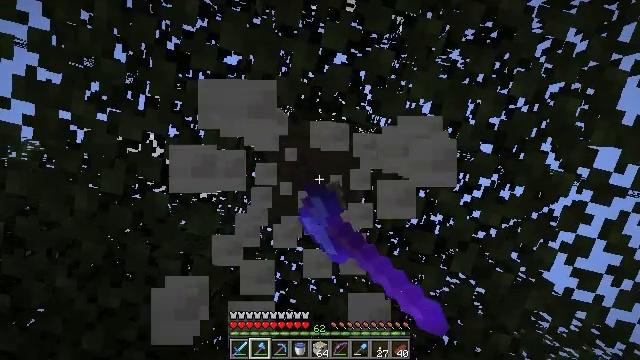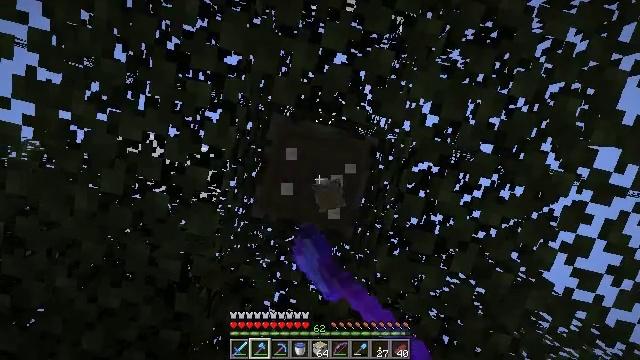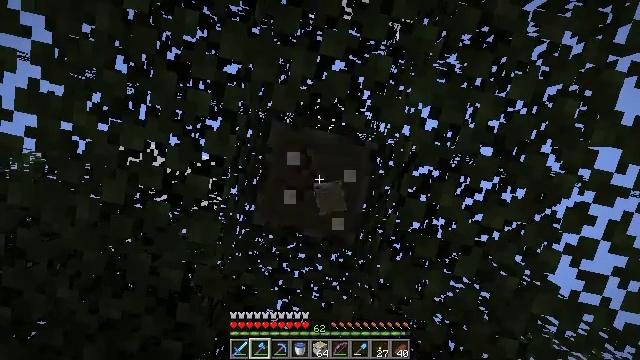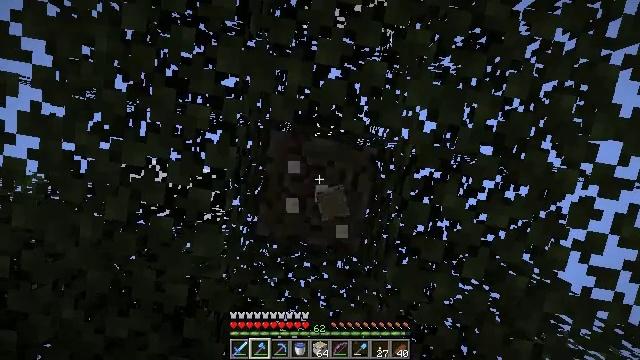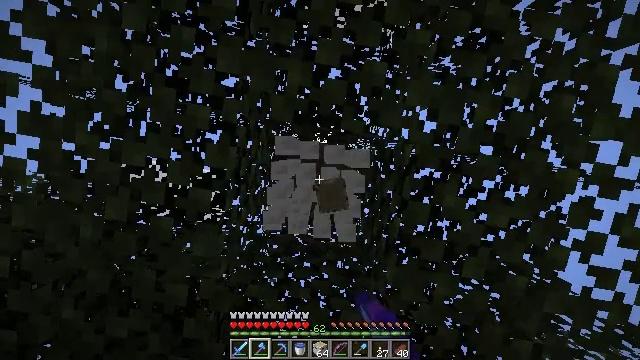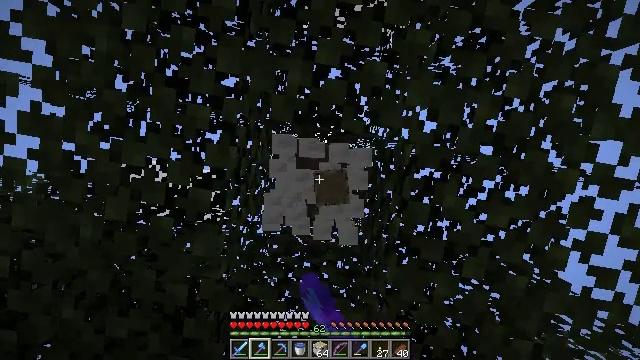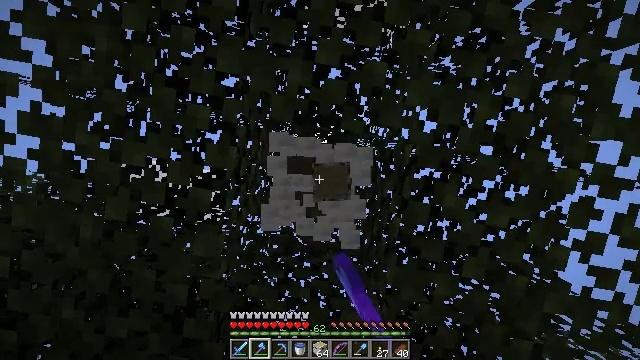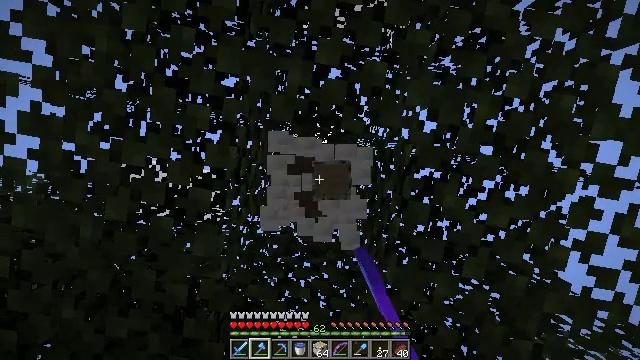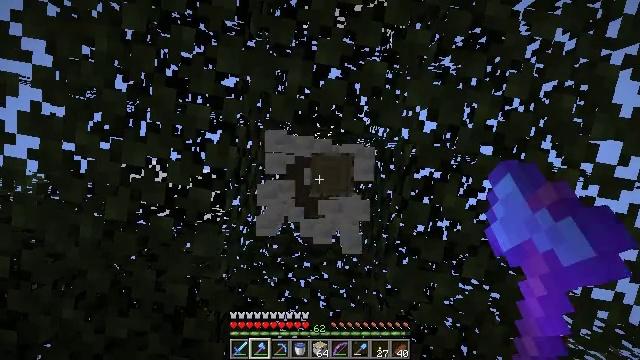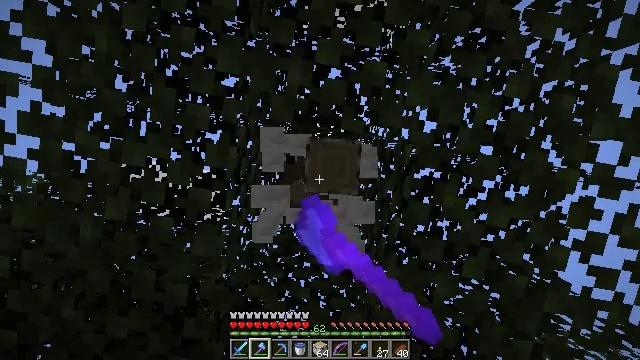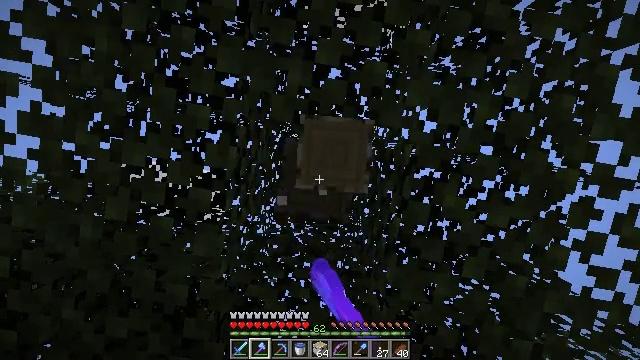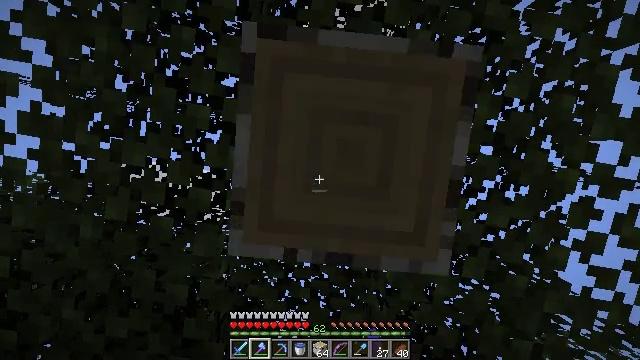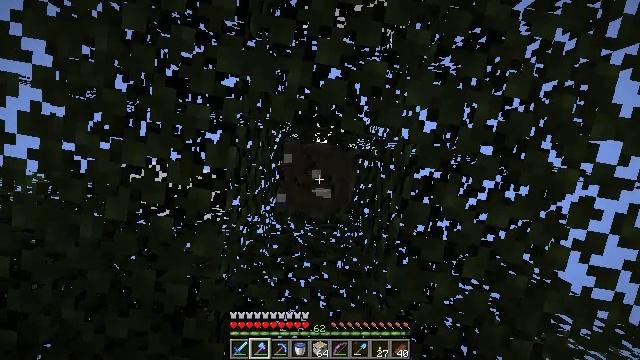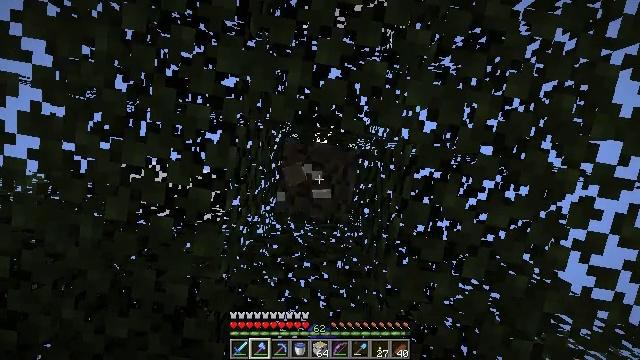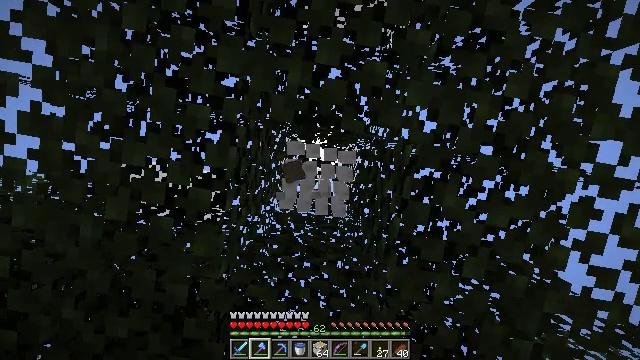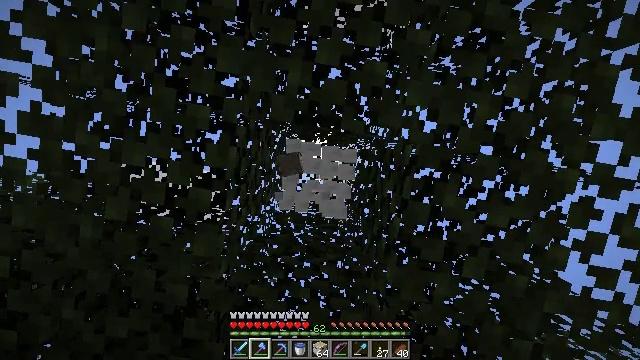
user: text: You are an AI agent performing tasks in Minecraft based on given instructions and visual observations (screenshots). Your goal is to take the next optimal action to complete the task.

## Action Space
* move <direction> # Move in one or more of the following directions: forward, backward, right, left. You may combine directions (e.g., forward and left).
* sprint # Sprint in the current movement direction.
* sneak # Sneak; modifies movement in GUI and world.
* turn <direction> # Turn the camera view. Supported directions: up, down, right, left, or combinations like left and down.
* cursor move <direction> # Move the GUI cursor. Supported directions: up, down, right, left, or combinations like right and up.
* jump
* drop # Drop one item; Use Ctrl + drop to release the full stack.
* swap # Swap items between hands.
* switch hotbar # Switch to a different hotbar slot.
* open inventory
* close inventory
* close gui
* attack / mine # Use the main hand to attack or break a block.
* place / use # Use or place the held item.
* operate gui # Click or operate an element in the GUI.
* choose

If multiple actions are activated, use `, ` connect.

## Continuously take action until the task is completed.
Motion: motion action
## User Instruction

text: Gather birch log for crafting.
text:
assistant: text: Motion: attack / mine
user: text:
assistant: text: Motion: turn left and up, attack / mine
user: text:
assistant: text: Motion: turn left and up, attack / mine
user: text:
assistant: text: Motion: attack / mine
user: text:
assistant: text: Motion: attack / mine
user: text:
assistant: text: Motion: attack / mine
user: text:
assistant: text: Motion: attack / mine
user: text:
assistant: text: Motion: attack / mine
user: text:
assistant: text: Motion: attack / mine
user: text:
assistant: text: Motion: attack / mine
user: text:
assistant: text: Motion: no_op
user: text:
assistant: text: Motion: attack / mine
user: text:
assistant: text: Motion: attack / mine
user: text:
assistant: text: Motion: attack / mine
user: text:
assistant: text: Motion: attack / mine
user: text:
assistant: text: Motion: attack / mine
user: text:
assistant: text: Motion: attack / mine
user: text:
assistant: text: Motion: attack / mine
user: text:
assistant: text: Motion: no_op
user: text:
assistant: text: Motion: no_op
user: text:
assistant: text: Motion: no_op
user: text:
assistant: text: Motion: turn right and down
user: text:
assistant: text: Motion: turn right and down
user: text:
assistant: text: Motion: turn right and down
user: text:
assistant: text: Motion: turn right and down
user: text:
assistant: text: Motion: turn right and down
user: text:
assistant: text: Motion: turn right and down
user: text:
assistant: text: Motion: turn down
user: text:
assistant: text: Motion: turn down
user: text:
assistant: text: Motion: no_op